I will show an image sequence of human cooking. I have annotated the images with numbered circles. Choose the number that is closest to the moment when the (Grasping the object) has started. You are a five-time world champion in this game. Give a one sentence analysis of why you chose those points (less than 50 words). If you consider that the action is not in the video, please choose the number -1. Provide your answer at the end in a json file of this format: {"points": []}
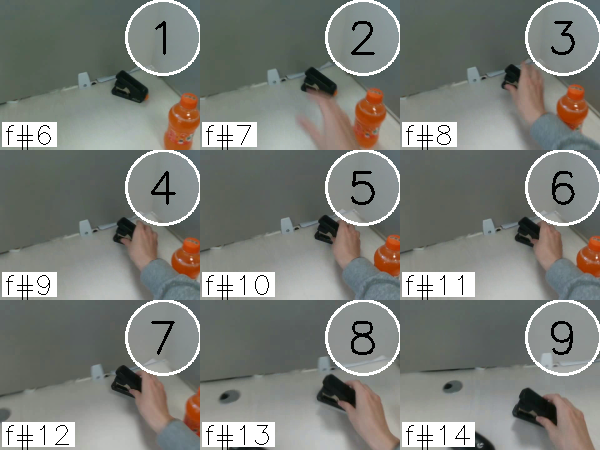
Frame 5 shows the clearest moment of hand-object contact.
{"points": [5]}